Aerial crown-view tile of a tropical tree (Barro Colorado Island, Panama), acquired 20250124:
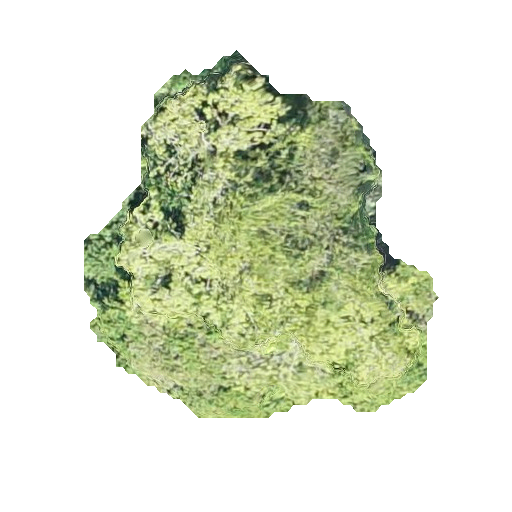
Species: Hura crepitans
GBIF accepted scientific name: Hura crepitans
Crown area: 132.155 m²